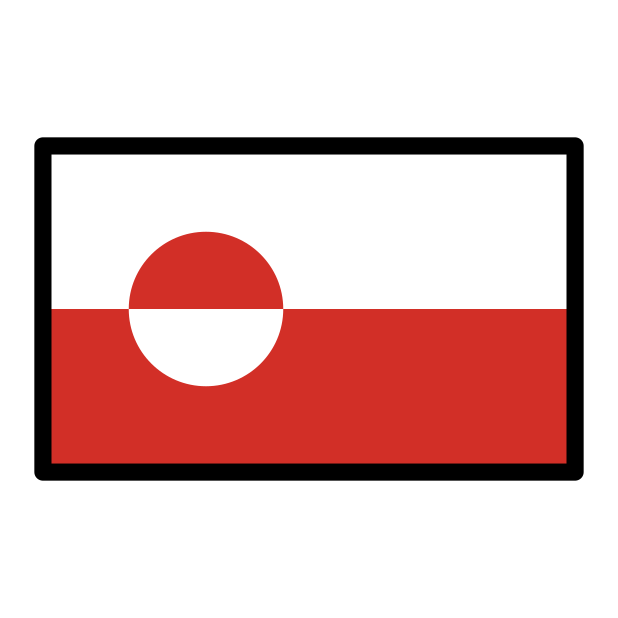
flag: Greenland